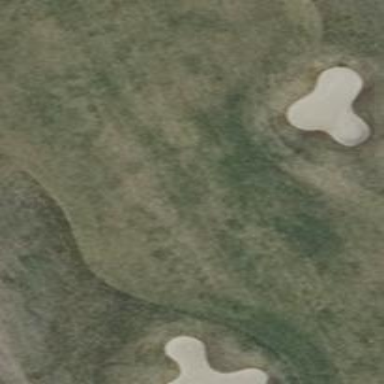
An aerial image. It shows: View of golf hole.